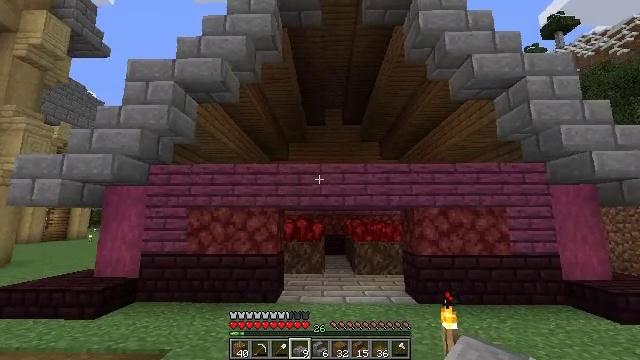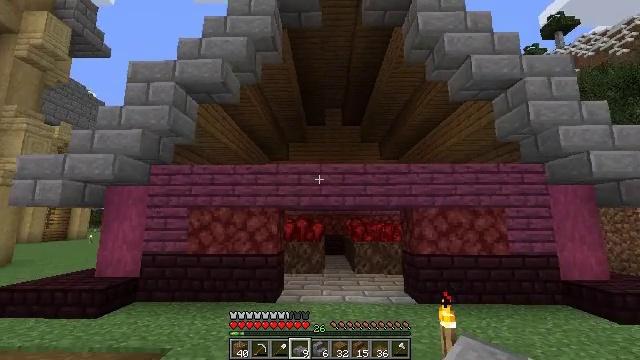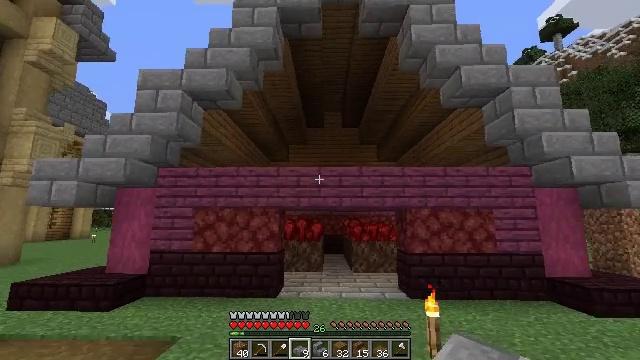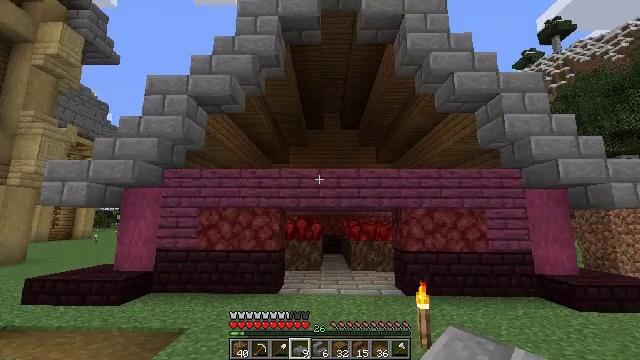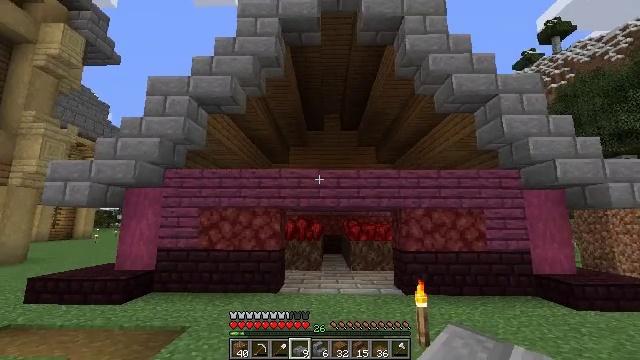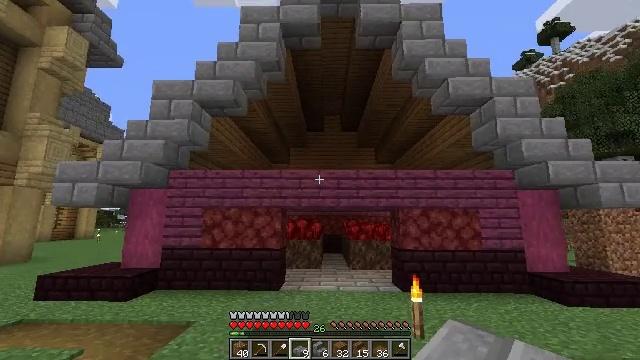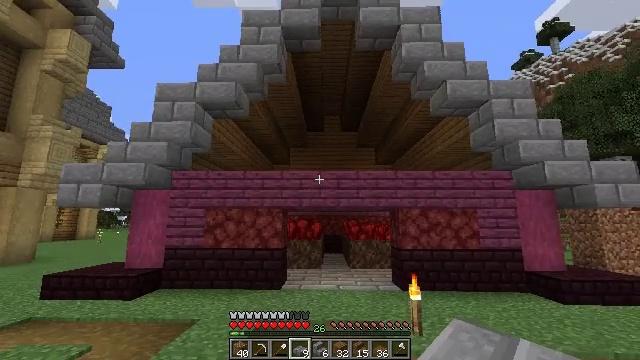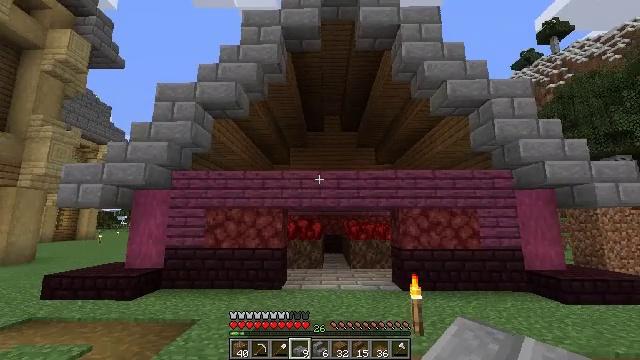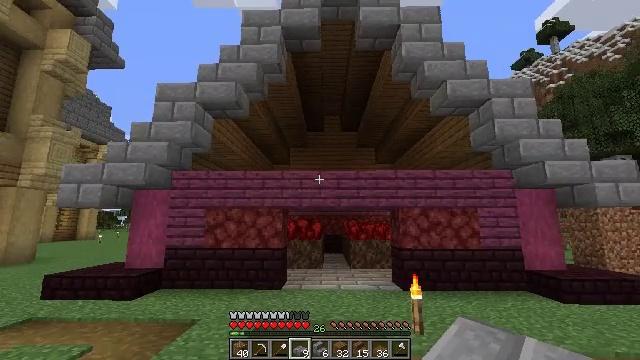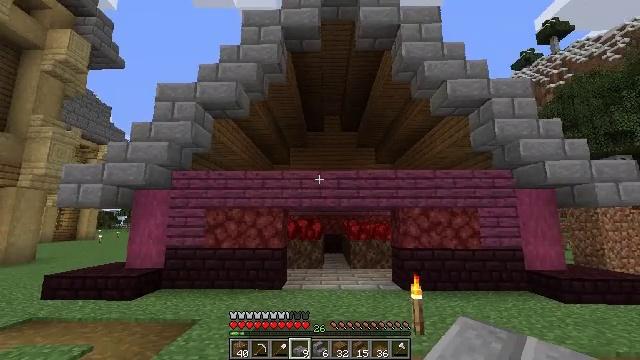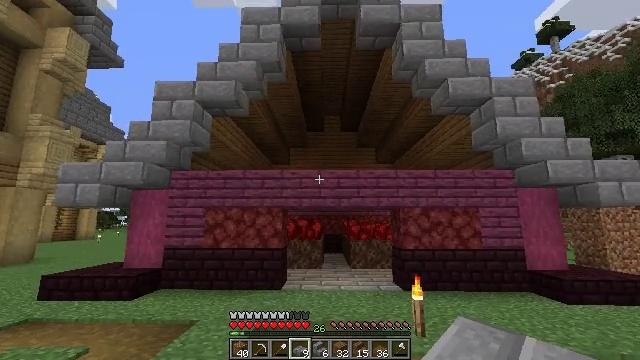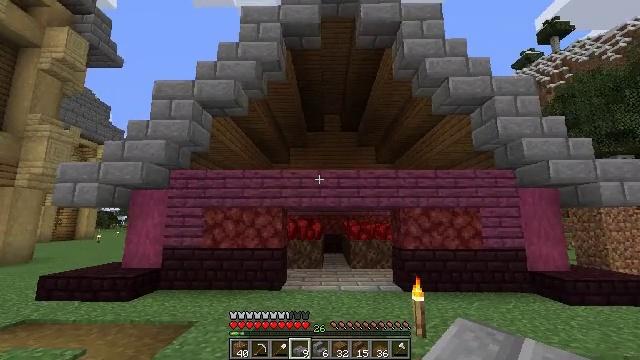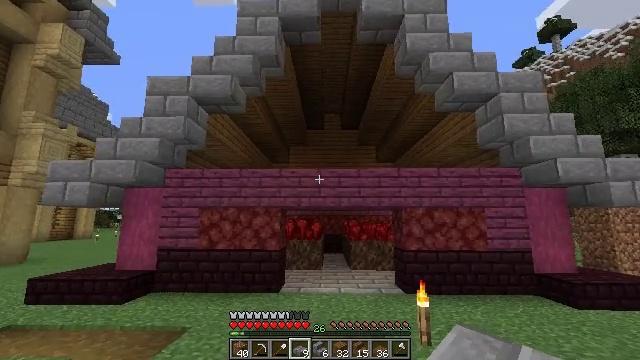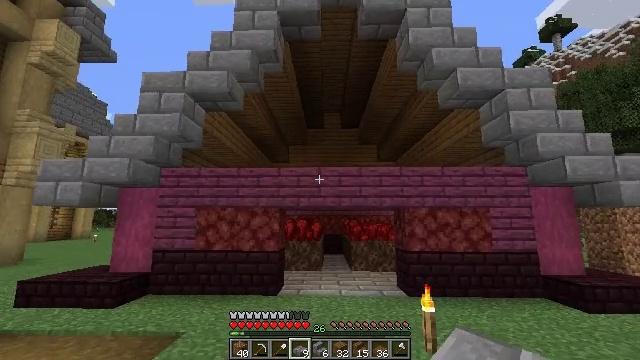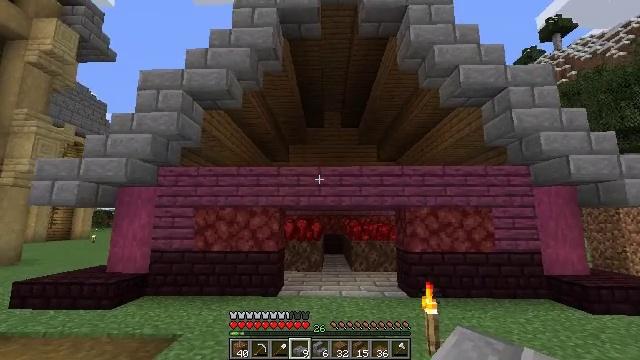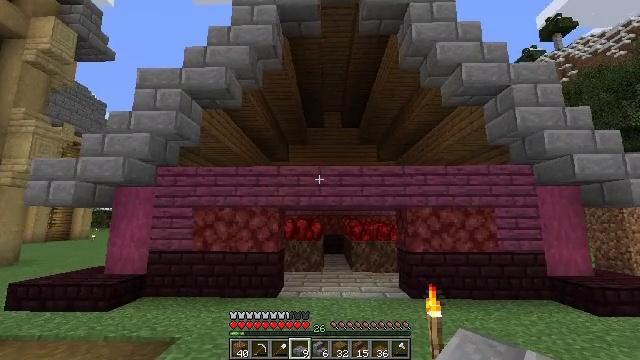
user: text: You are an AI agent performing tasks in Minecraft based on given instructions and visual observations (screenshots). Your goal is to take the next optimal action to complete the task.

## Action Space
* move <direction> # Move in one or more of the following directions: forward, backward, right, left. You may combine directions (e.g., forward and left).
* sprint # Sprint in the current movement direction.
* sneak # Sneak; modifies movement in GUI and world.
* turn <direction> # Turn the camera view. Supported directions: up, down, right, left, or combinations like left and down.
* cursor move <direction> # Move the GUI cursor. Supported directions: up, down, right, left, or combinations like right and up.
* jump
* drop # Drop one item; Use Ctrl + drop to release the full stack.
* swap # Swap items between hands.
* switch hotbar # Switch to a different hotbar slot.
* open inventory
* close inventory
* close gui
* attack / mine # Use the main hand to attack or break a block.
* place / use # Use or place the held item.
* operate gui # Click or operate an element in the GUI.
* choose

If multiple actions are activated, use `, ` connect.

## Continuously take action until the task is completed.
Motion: motion action
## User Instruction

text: Gather crimson planks for building.
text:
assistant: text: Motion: move back
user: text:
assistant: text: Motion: move back
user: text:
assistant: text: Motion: move back
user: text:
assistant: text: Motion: move back
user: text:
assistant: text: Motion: move back
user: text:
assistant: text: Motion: move back
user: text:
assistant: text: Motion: no_op
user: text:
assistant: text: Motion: no_op
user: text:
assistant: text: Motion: no_op
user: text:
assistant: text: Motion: move forward
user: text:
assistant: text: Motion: move forward
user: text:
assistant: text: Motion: move forward
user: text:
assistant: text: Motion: no_op
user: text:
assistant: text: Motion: no_op
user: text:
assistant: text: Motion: move forward
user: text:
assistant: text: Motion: move forward
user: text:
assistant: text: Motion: move forward
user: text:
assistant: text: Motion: move forward
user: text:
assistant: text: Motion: move forward
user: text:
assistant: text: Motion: move forward
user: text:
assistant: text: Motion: move forward
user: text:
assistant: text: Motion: move forward
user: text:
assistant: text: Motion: move forward
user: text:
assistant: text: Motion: move forward
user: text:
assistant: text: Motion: move forward
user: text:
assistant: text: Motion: move forward
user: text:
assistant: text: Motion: move forward
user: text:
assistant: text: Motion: move forward
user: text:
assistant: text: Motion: move forward
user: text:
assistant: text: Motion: move forward